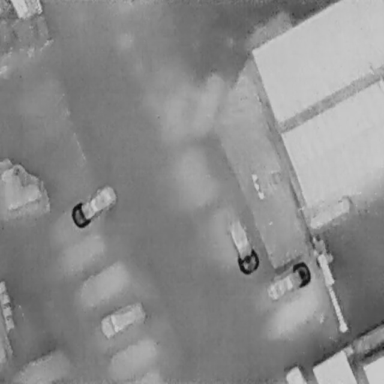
There are five Cars in the infrared image.